Field crop: maize
Growth stage: 1
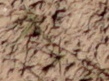
Species: lolium